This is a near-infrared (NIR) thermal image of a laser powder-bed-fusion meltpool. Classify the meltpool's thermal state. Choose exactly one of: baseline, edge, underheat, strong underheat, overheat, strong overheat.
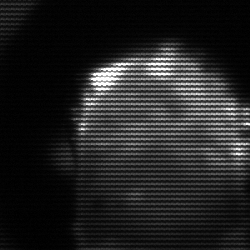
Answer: baseline